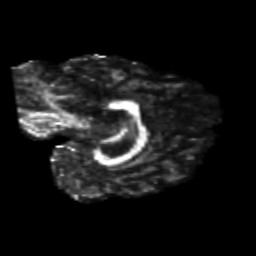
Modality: FA
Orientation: sagittal
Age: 35
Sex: female
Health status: healthy
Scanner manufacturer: siemens
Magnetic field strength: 3 T
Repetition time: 10.8 s
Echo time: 0.082 s